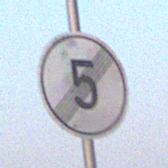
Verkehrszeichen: EndeGeschwindigkeit5
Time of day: SunriseSunset
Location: Outdoor (Nature)
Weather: Clear
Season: NotSpecified
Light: Natural